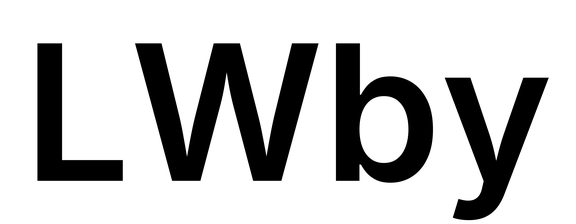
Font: Inter_SemiBold